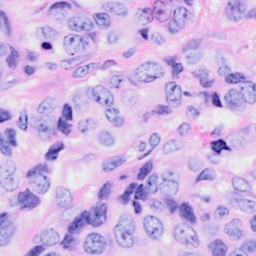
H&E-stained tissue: Breast